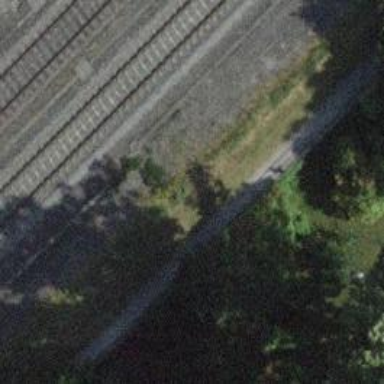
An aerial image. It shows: Compacted footway with grade1 tracktype.